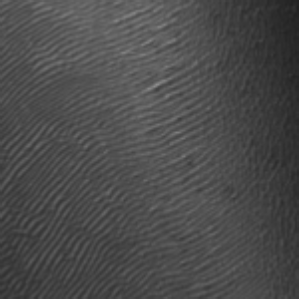
Label: frost